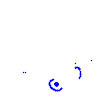
Particle: kaon